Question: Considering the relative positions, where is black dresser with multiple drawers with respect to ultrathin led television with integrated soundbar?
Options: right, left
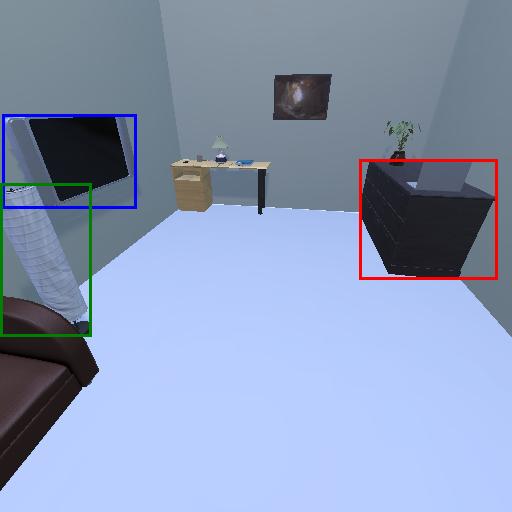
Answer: right